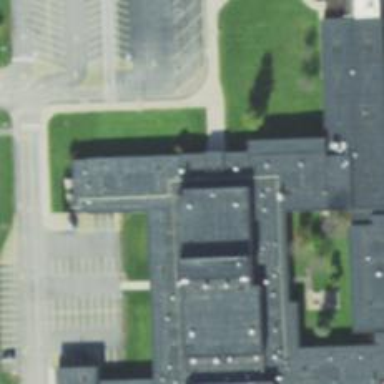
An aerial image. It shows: School.